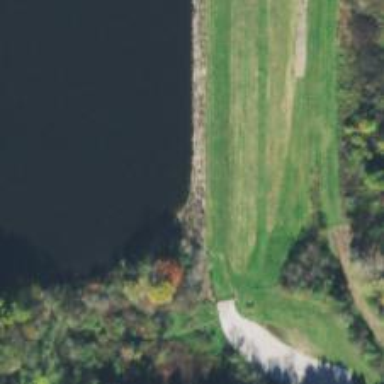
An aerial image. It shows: Dam across waterway.